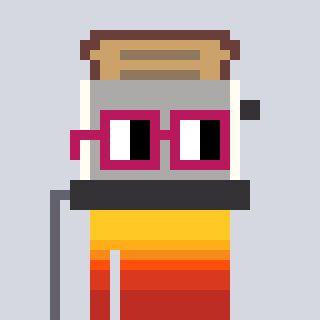
a pixel art character with square dark red glasses, a toaster-shaped head and a orange-colored body on a cool background